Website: crate-barrel
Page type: newsletter-management
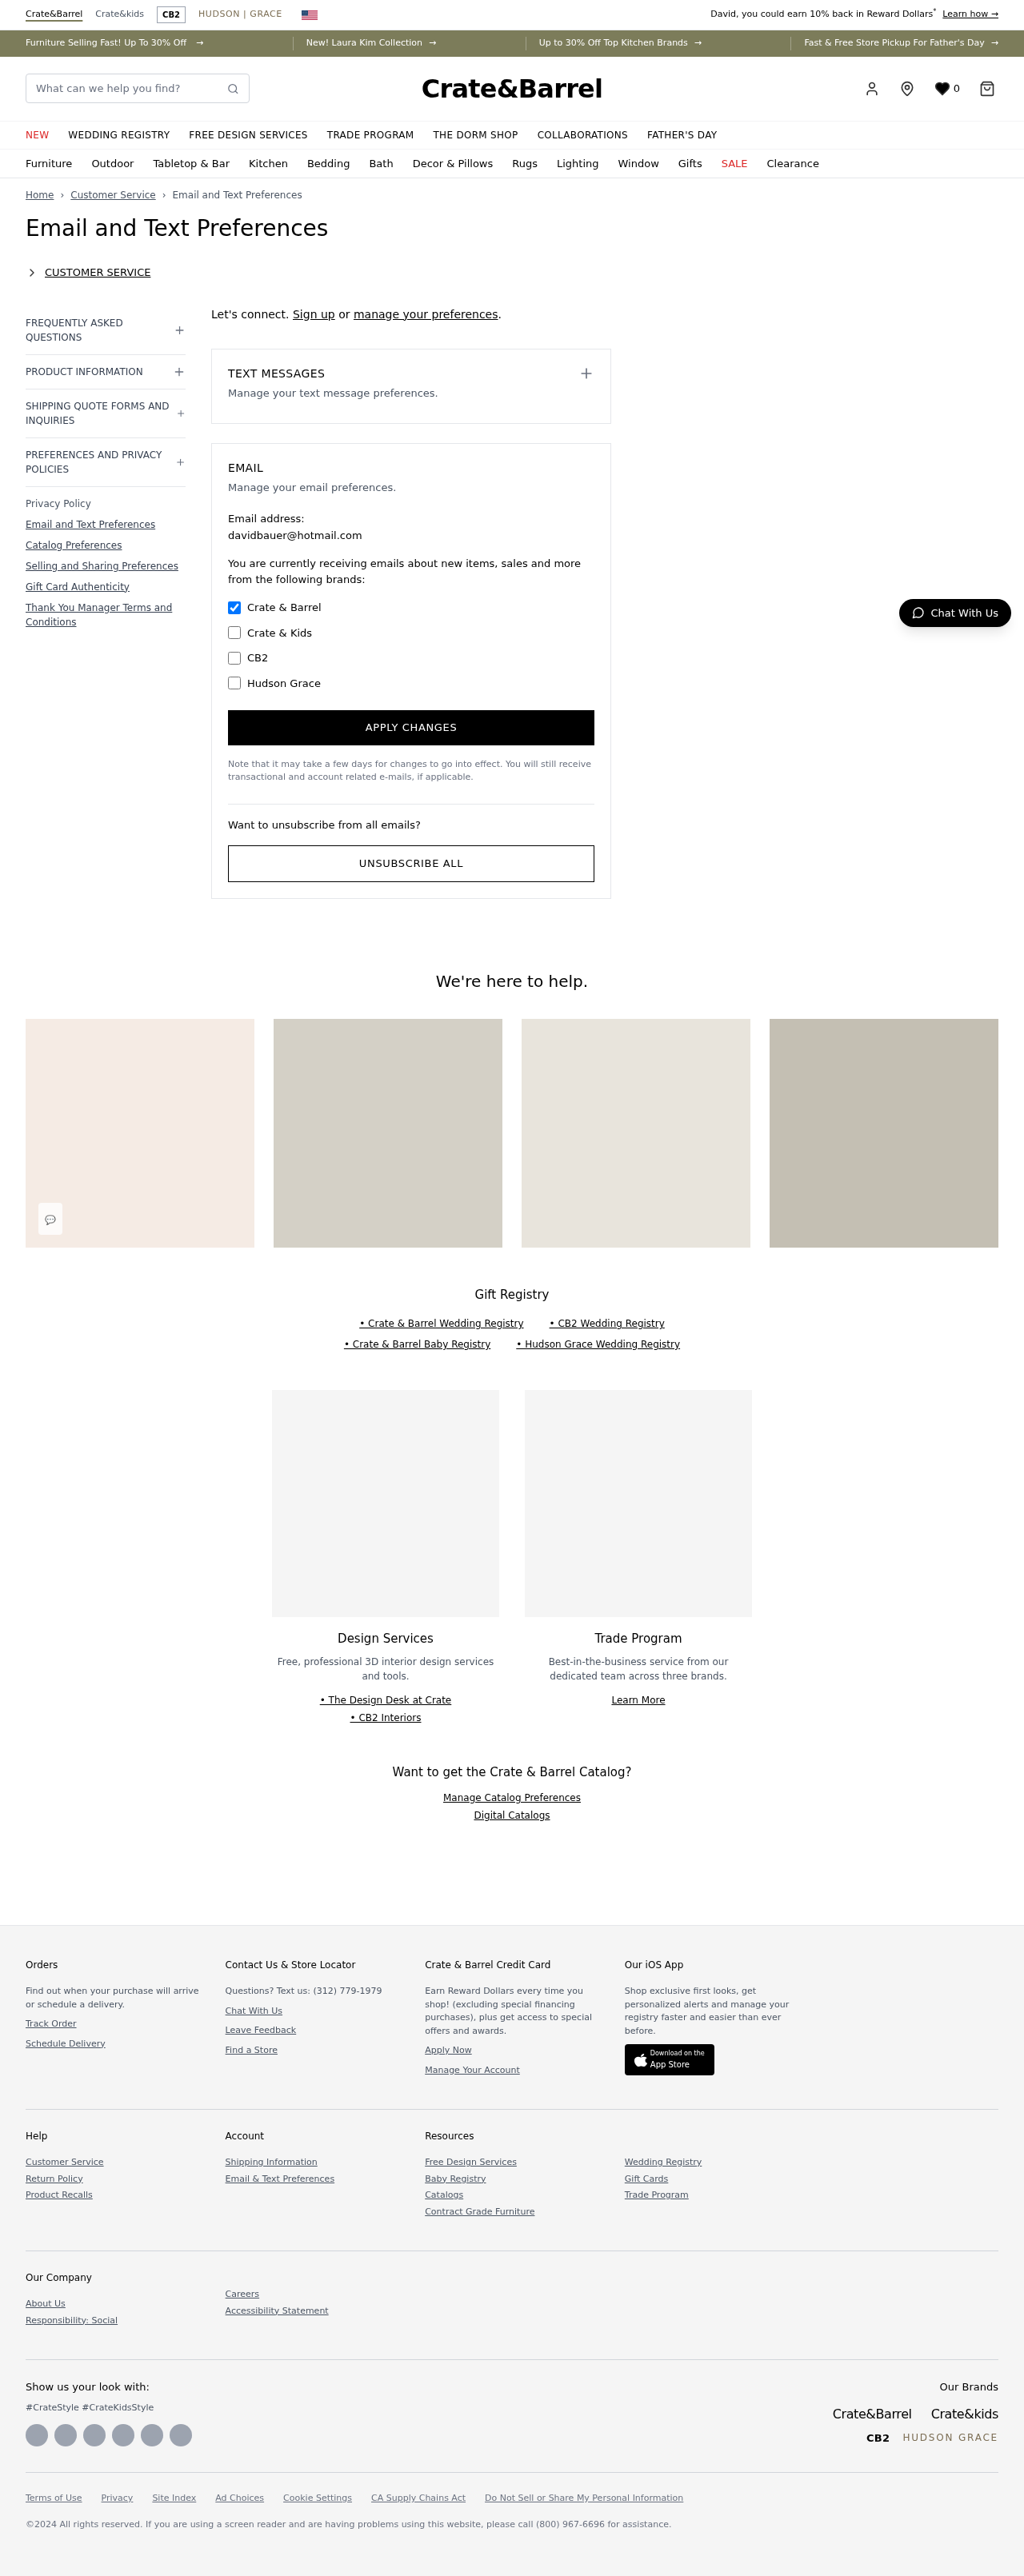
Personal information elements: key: PII_EMAIL
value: davidbauer@hotmail.com
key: PII_FIRSTNAME
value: David
Search elements: key: HEADER_SEARCH
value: What can we help you find?
Other elements: key: WISHLIST_COUNT
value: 0